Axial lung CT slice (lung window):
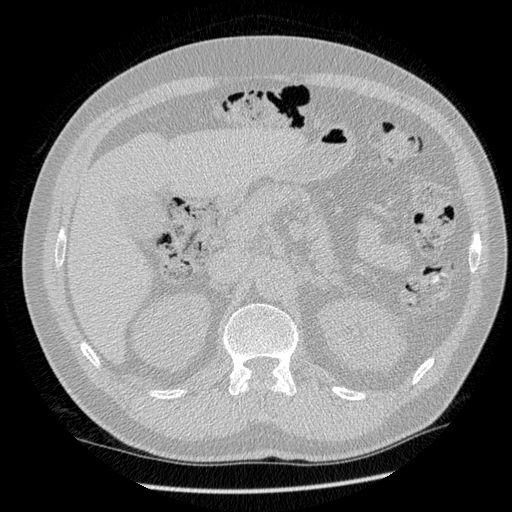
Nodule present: no